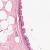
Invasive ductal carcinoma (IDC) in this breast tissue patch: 0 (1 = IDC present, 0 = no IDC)